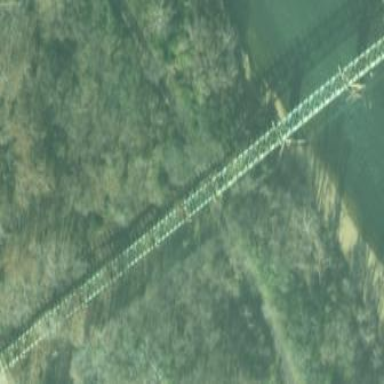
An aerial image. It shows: Abandoned bridge.